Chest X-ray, PA view. Patient: 56 years old, sex F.
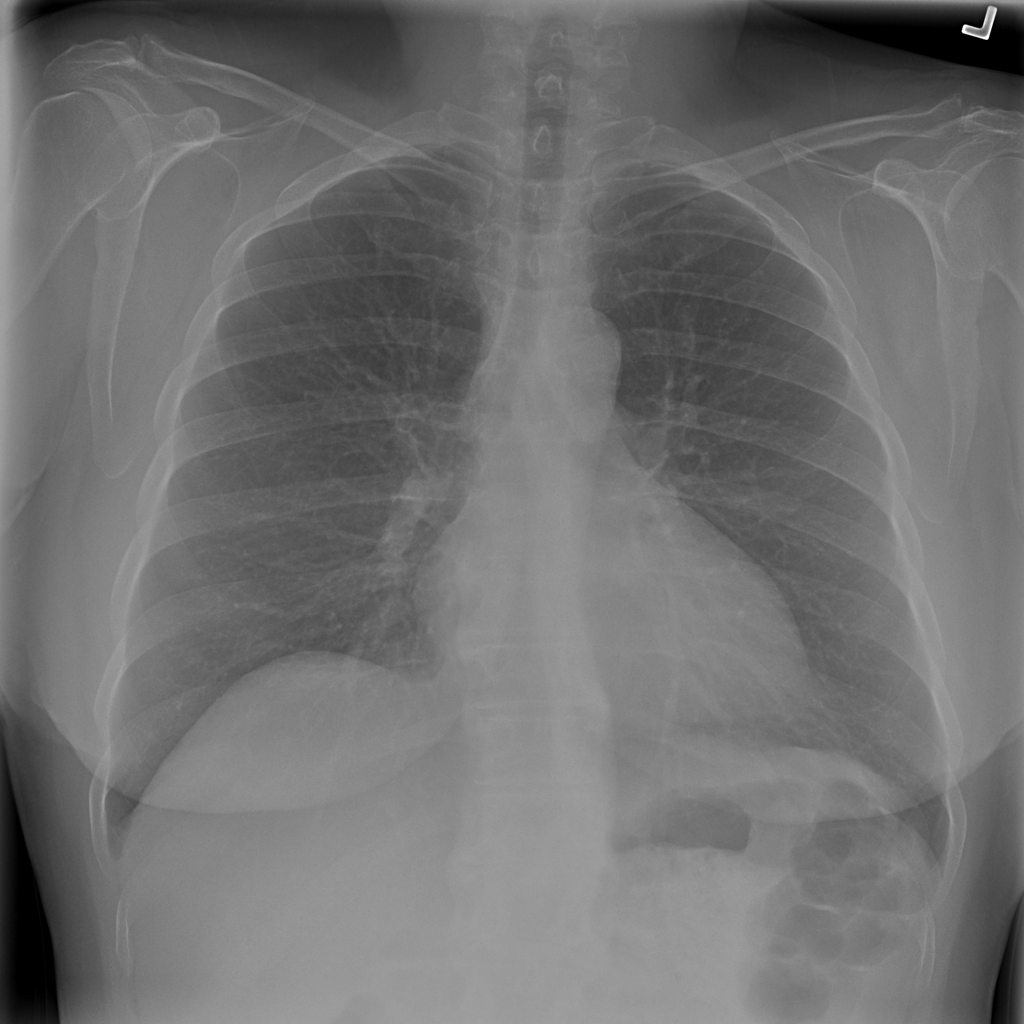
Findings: No Finding